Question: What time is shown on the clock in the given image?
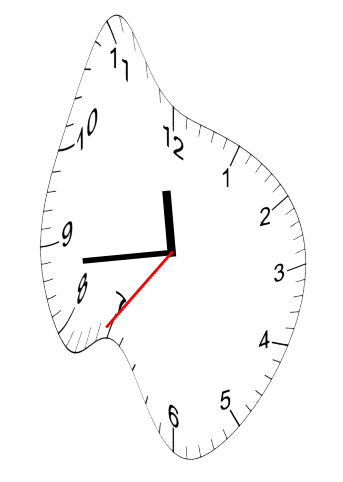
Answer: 11:43:36